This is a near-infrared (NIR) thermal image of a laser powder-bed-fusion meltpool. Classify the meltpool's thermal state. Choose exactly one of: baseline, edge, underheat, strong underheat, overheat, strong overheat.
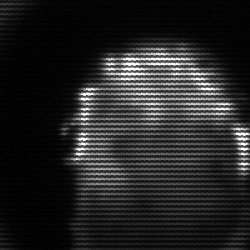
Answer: baseline